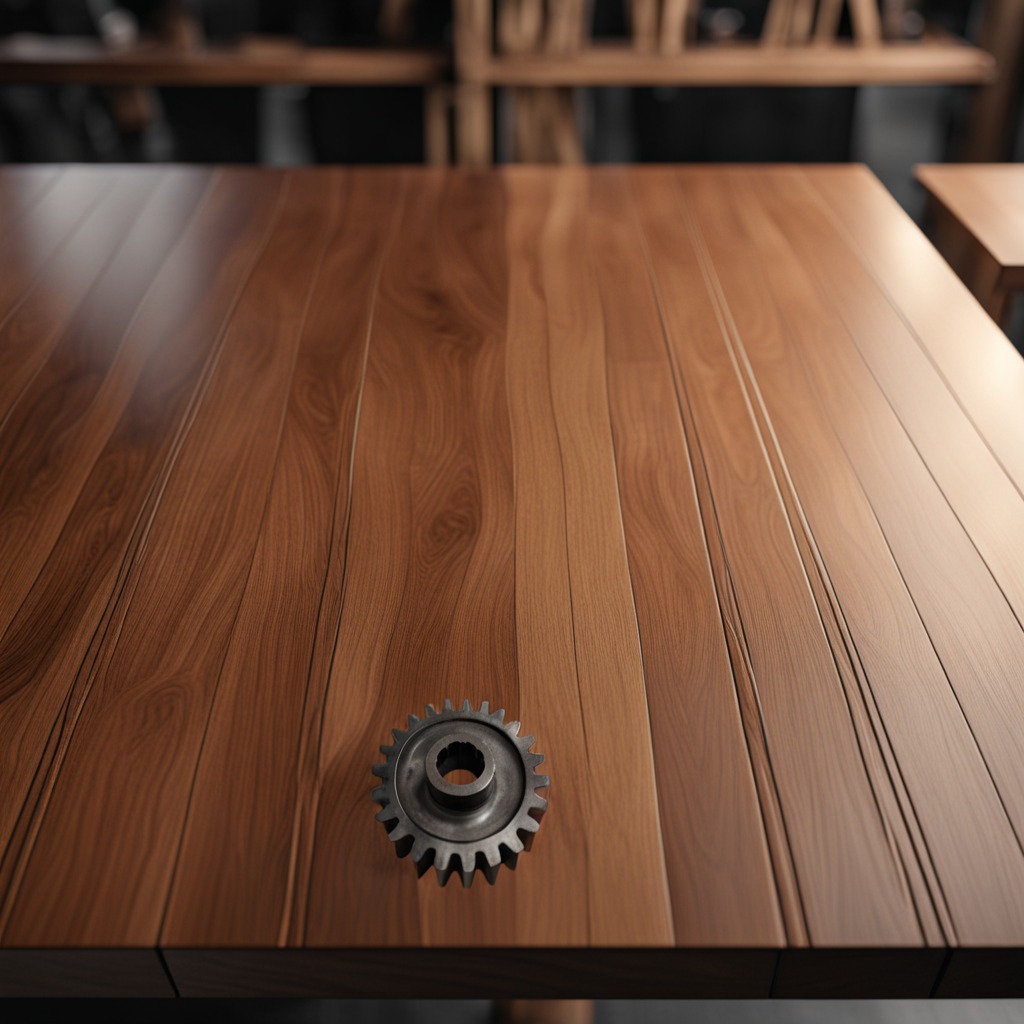
A steel gear with teeth is lying on the wooden table.